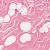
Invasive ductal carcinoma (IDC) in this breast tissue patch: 0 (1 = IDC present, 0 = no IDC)